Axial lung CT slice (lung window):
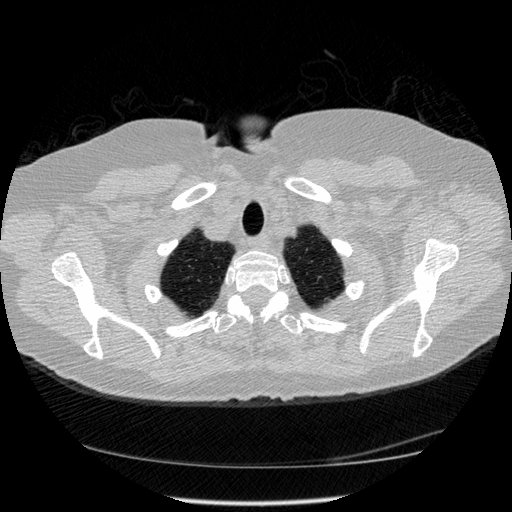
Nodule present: no